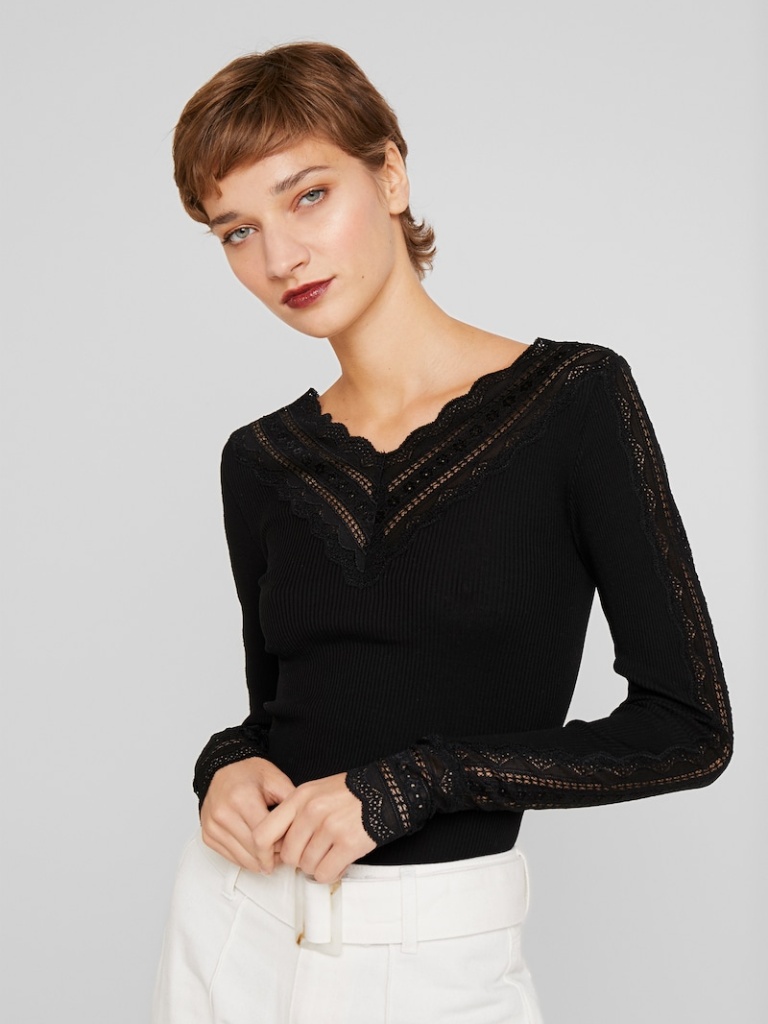
lace tight a long-sleeved with the sleeves down hip length Fully Tucked in v-neck blouse